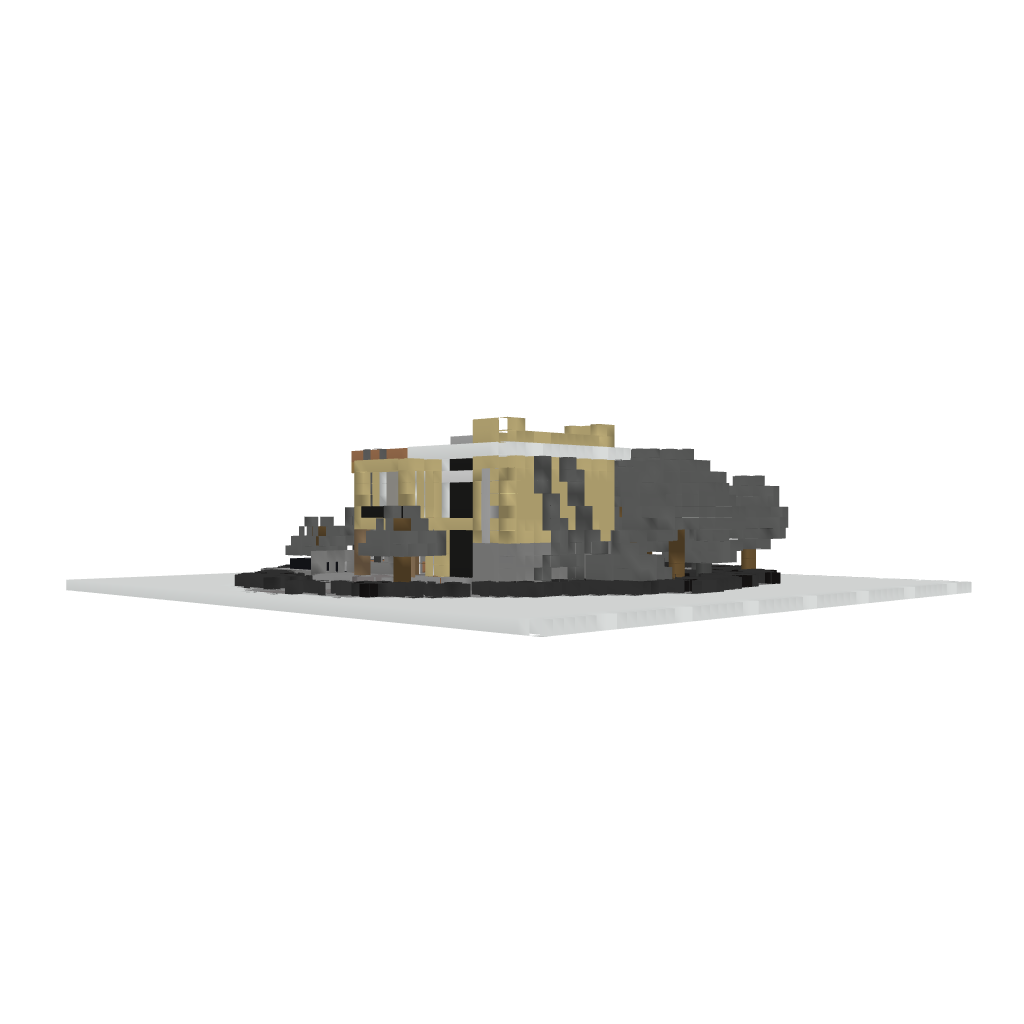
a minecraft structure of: Luxury House #3